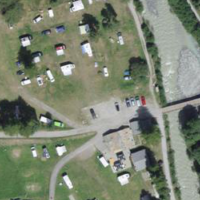
EUNIS habitat code: 26
Species observed at this site:
Primula hirsuta
Turdus pilaris
Rumex alpinus
Trifolium repens
Motacilla alba
Periparus ater